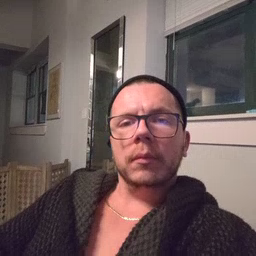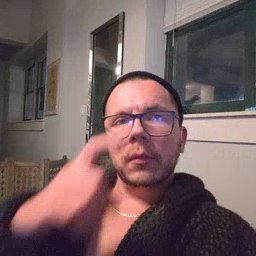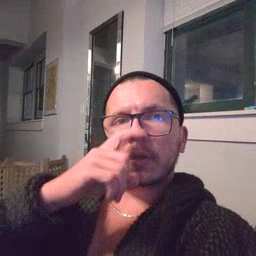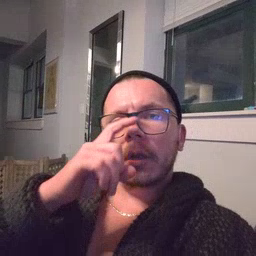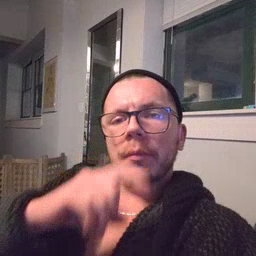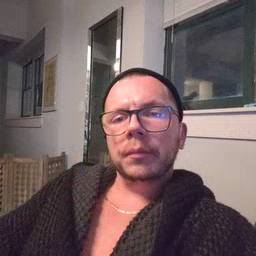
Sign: doll